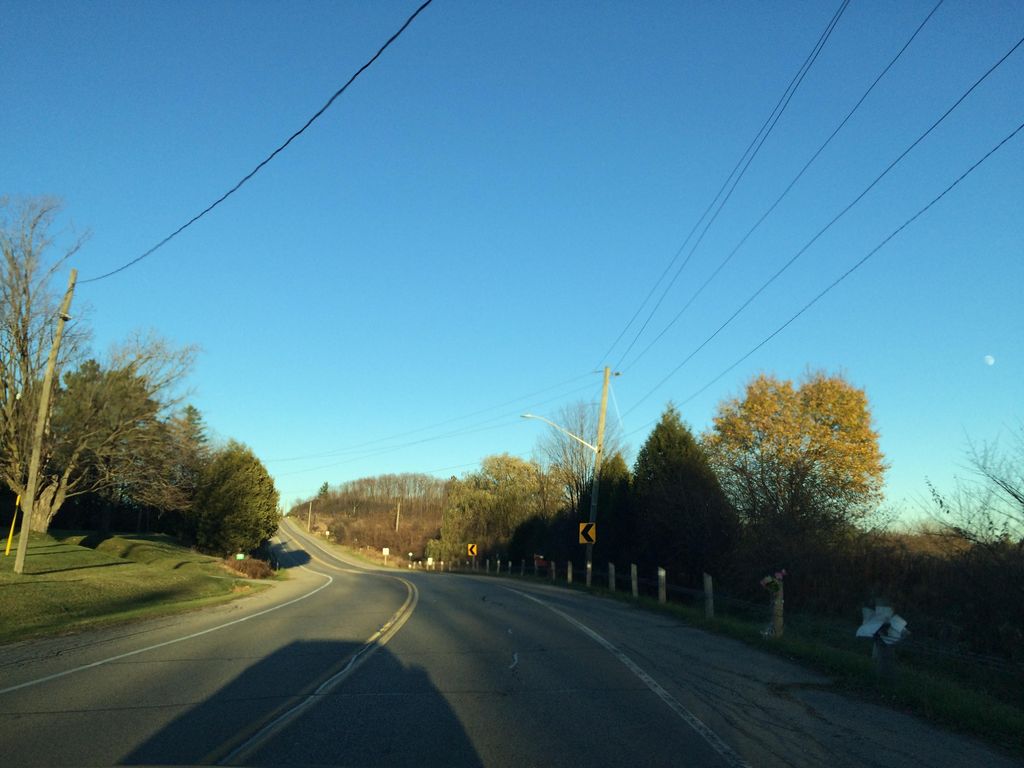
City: kitchener-waterloo